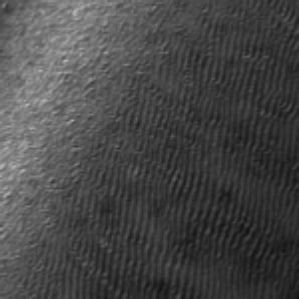
Label: frost